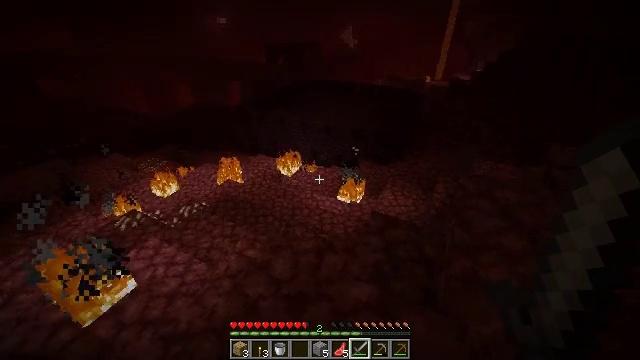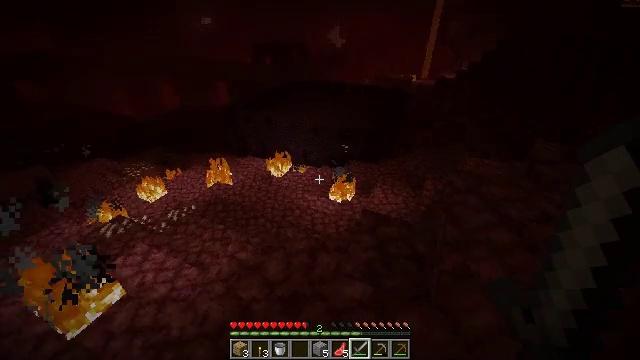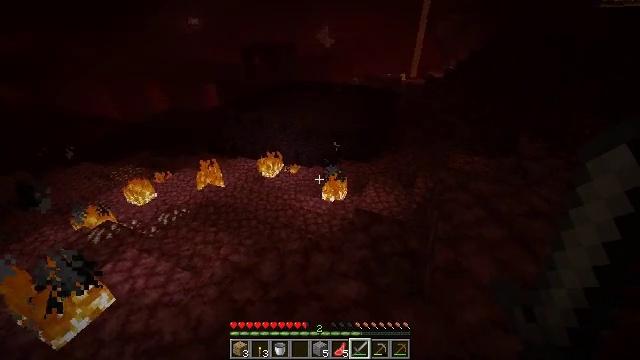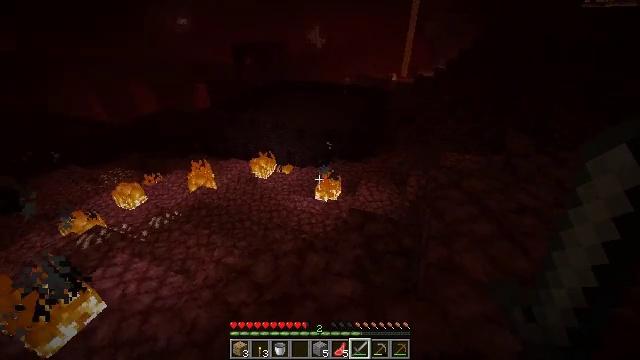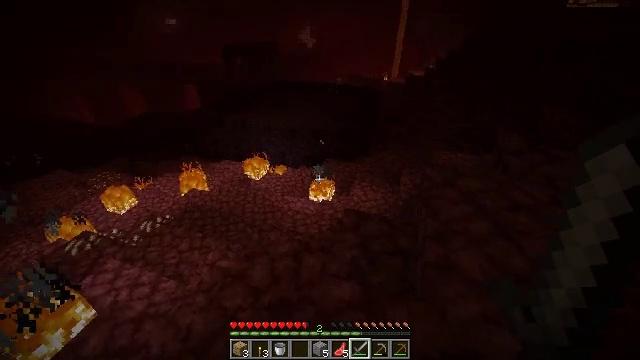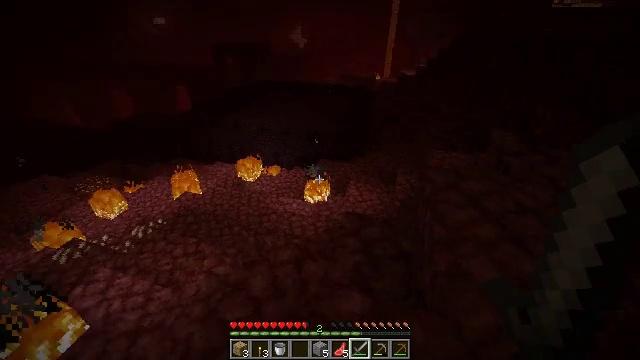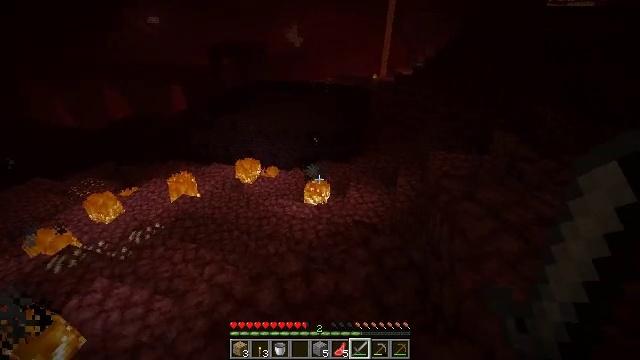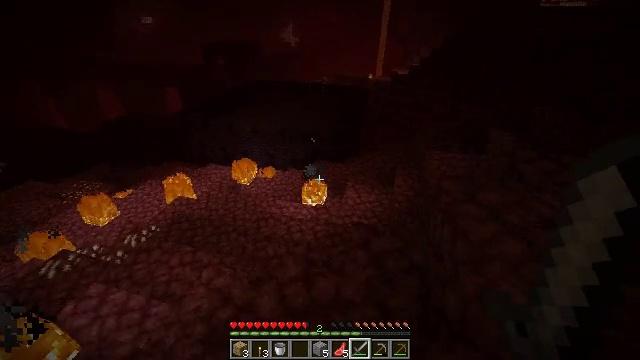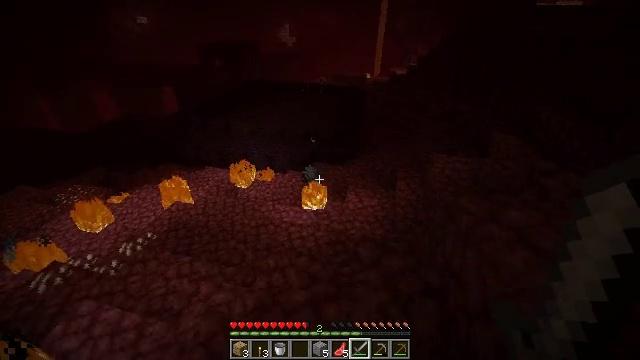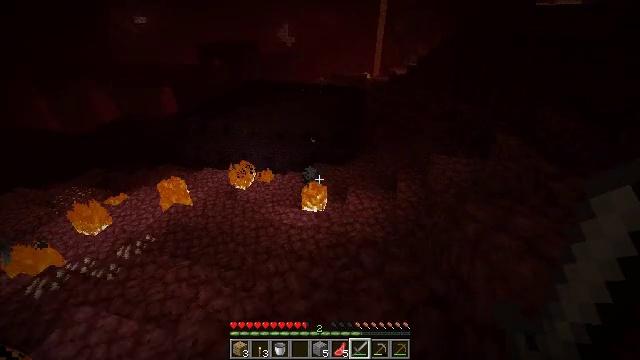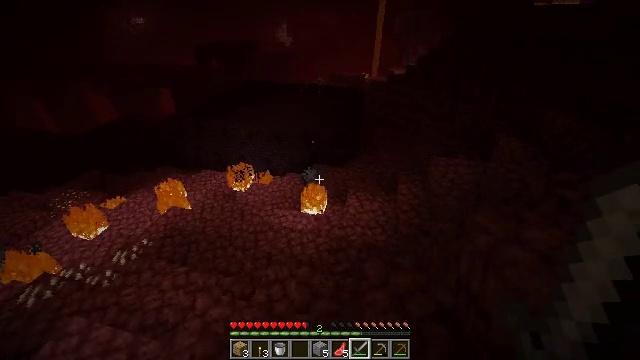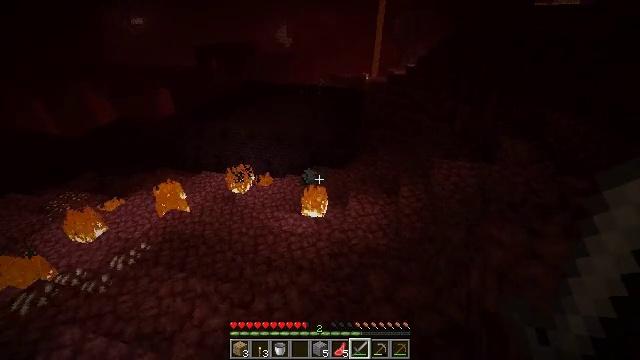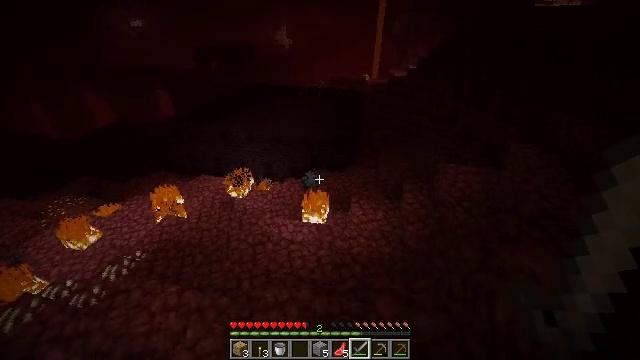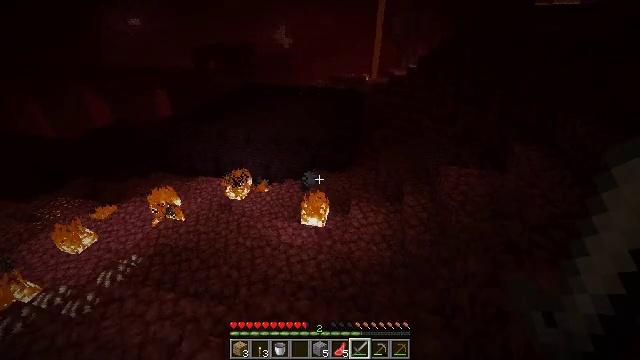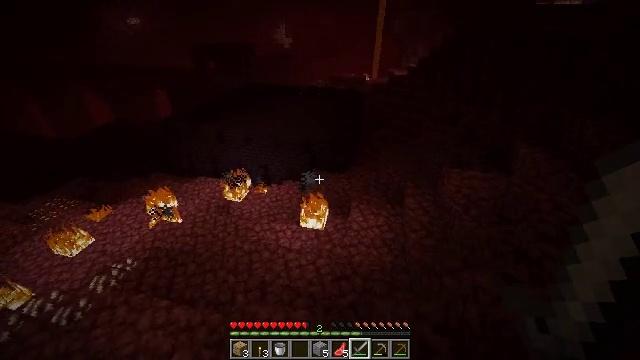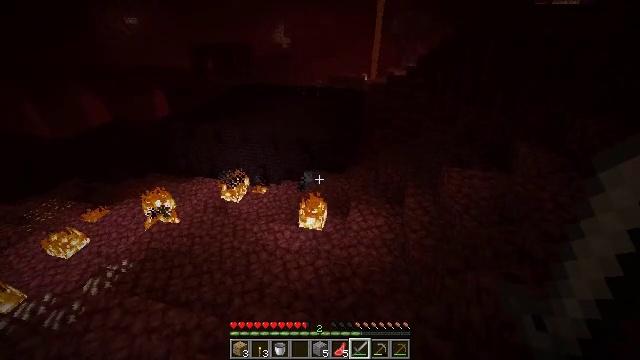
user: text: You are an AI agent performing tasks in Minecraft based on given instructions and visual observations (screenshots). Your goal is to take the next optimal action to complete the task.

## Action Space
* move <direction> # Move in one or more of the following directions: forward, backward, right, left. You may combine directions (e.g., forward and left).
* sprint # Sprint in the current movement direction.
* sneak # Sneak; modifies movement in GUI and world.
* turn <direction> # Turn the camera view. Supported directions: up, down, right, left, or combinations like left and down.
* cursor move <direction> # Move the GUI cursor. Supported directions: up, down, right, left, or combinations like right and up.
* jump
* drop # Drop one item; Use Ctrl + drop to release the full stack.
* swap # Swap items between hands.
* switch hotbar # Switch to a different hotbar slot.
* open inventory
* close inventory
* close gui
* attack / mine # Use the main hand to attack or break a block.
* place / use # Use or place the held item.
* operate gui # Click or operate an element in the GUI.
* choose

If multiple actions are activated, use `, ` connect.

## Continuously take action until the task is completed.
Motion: motion action
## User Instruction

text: Break the nether bricks in a fortress.
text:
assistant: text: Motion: turn right
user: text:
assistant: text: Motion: turn right
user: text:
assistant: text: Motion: turn right
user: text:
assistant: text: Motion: move forward and move left, turn right
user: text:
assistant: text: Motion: move forward and move left, turn right
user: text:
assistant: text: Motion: move forward and move left
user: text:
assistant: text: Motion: move forward
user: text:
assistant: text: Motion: move forward
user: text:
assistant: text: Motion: move forward
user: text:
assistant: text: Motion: move forward
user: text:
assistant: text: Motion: move forward
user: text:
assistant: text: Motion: move forward
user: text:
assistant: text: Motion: move forward
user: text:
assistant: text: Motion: move forward
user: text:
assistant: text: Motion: move forward
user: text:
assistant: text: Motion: move forward
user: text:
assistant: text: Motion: move forward
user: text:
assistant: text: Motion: move forward
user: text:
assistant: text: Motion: move forward, turn right
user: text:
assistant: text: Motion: move forward, turn right
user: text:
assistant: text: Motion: move forward
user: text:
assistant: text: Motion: move forward
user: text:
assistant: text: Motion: move forward
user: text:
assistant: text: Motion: move forward
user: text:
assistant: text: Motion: move forward
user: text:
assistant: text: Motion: move forward
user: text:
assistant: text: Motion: move forward
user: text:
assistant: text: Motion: move forward
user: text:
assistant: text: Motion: move forward
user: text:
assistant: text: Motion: move forward